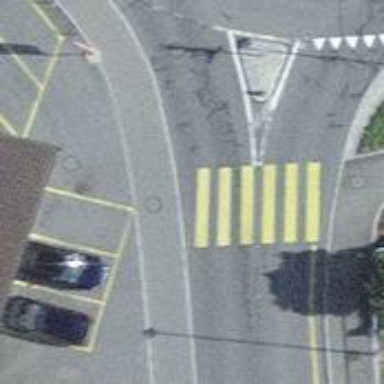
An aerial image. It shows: Kerb serving as barrier.